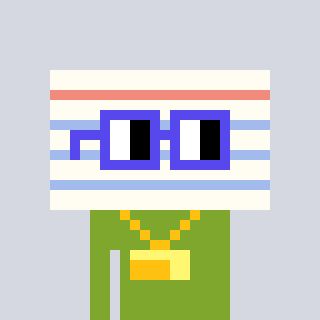
a pixel art character with square blue glasses, a empty notebook page-shaped head and a slimegreen-colored body on a cool background